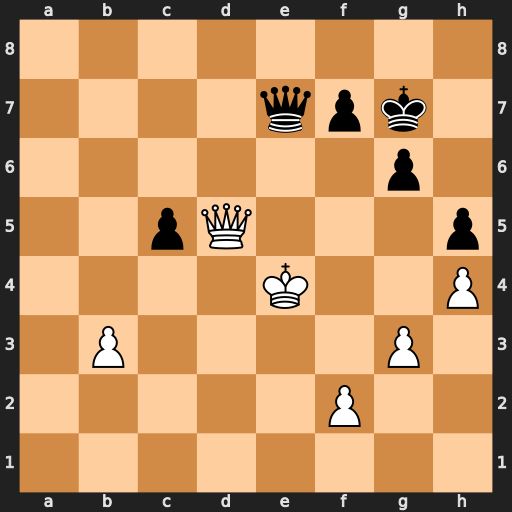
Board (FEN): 8/4qpk1/6p1/2pQ3p/4K2P/1P4P1/5P2/8
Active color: w
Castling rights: -
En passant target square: -
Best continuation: Qe5+ Qxe5+ Kxe5